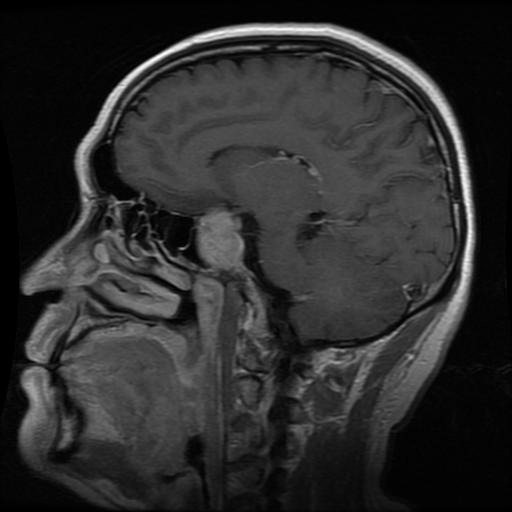
Label: pituitary